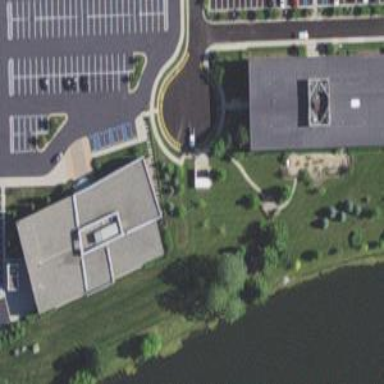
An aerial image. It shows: Commercial building.